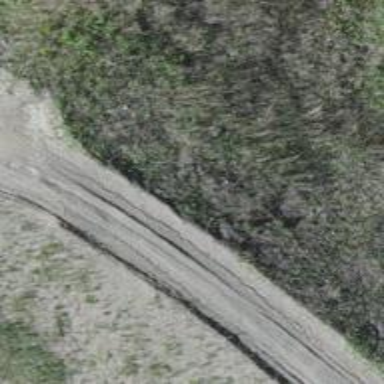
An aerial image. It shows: Gravel track with grade 2 quality.